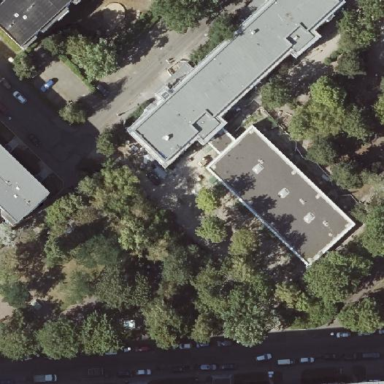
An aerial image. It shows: Kindergarten with flat roof.